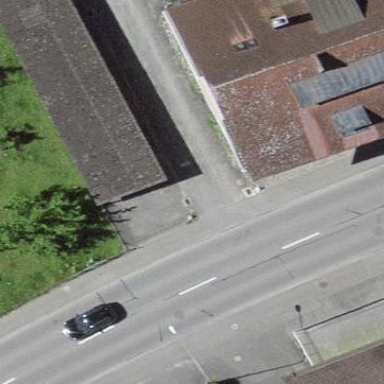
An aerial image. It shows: Carport structure.